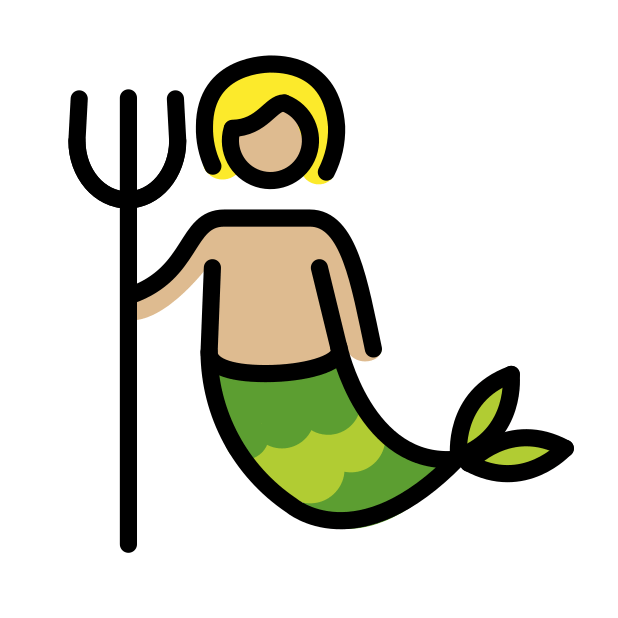
merperson: medium-light skin tone